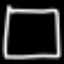
Label: square